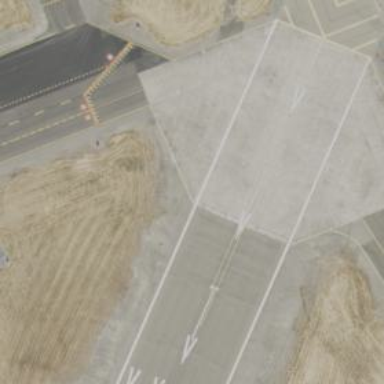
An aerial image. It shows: View of taxiway at the airport.